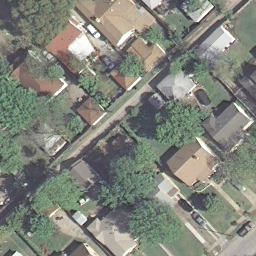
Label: mediumresidential